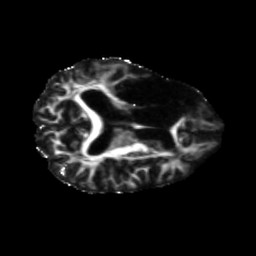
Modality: FA
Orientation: axial
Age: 71
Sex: female
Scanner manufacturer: siemens
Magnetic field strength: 3 T
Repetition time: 5.47 s
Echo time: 0.0854 s